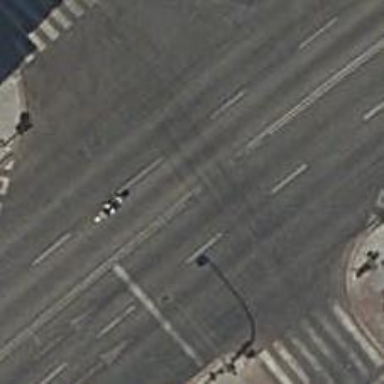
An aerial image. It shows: Road with traffic signals.